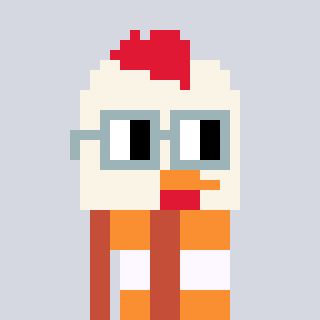
a pixel art character with square dark gray glasses, a chicken-shaped head and a rust-colored body on a cool background